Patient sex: F
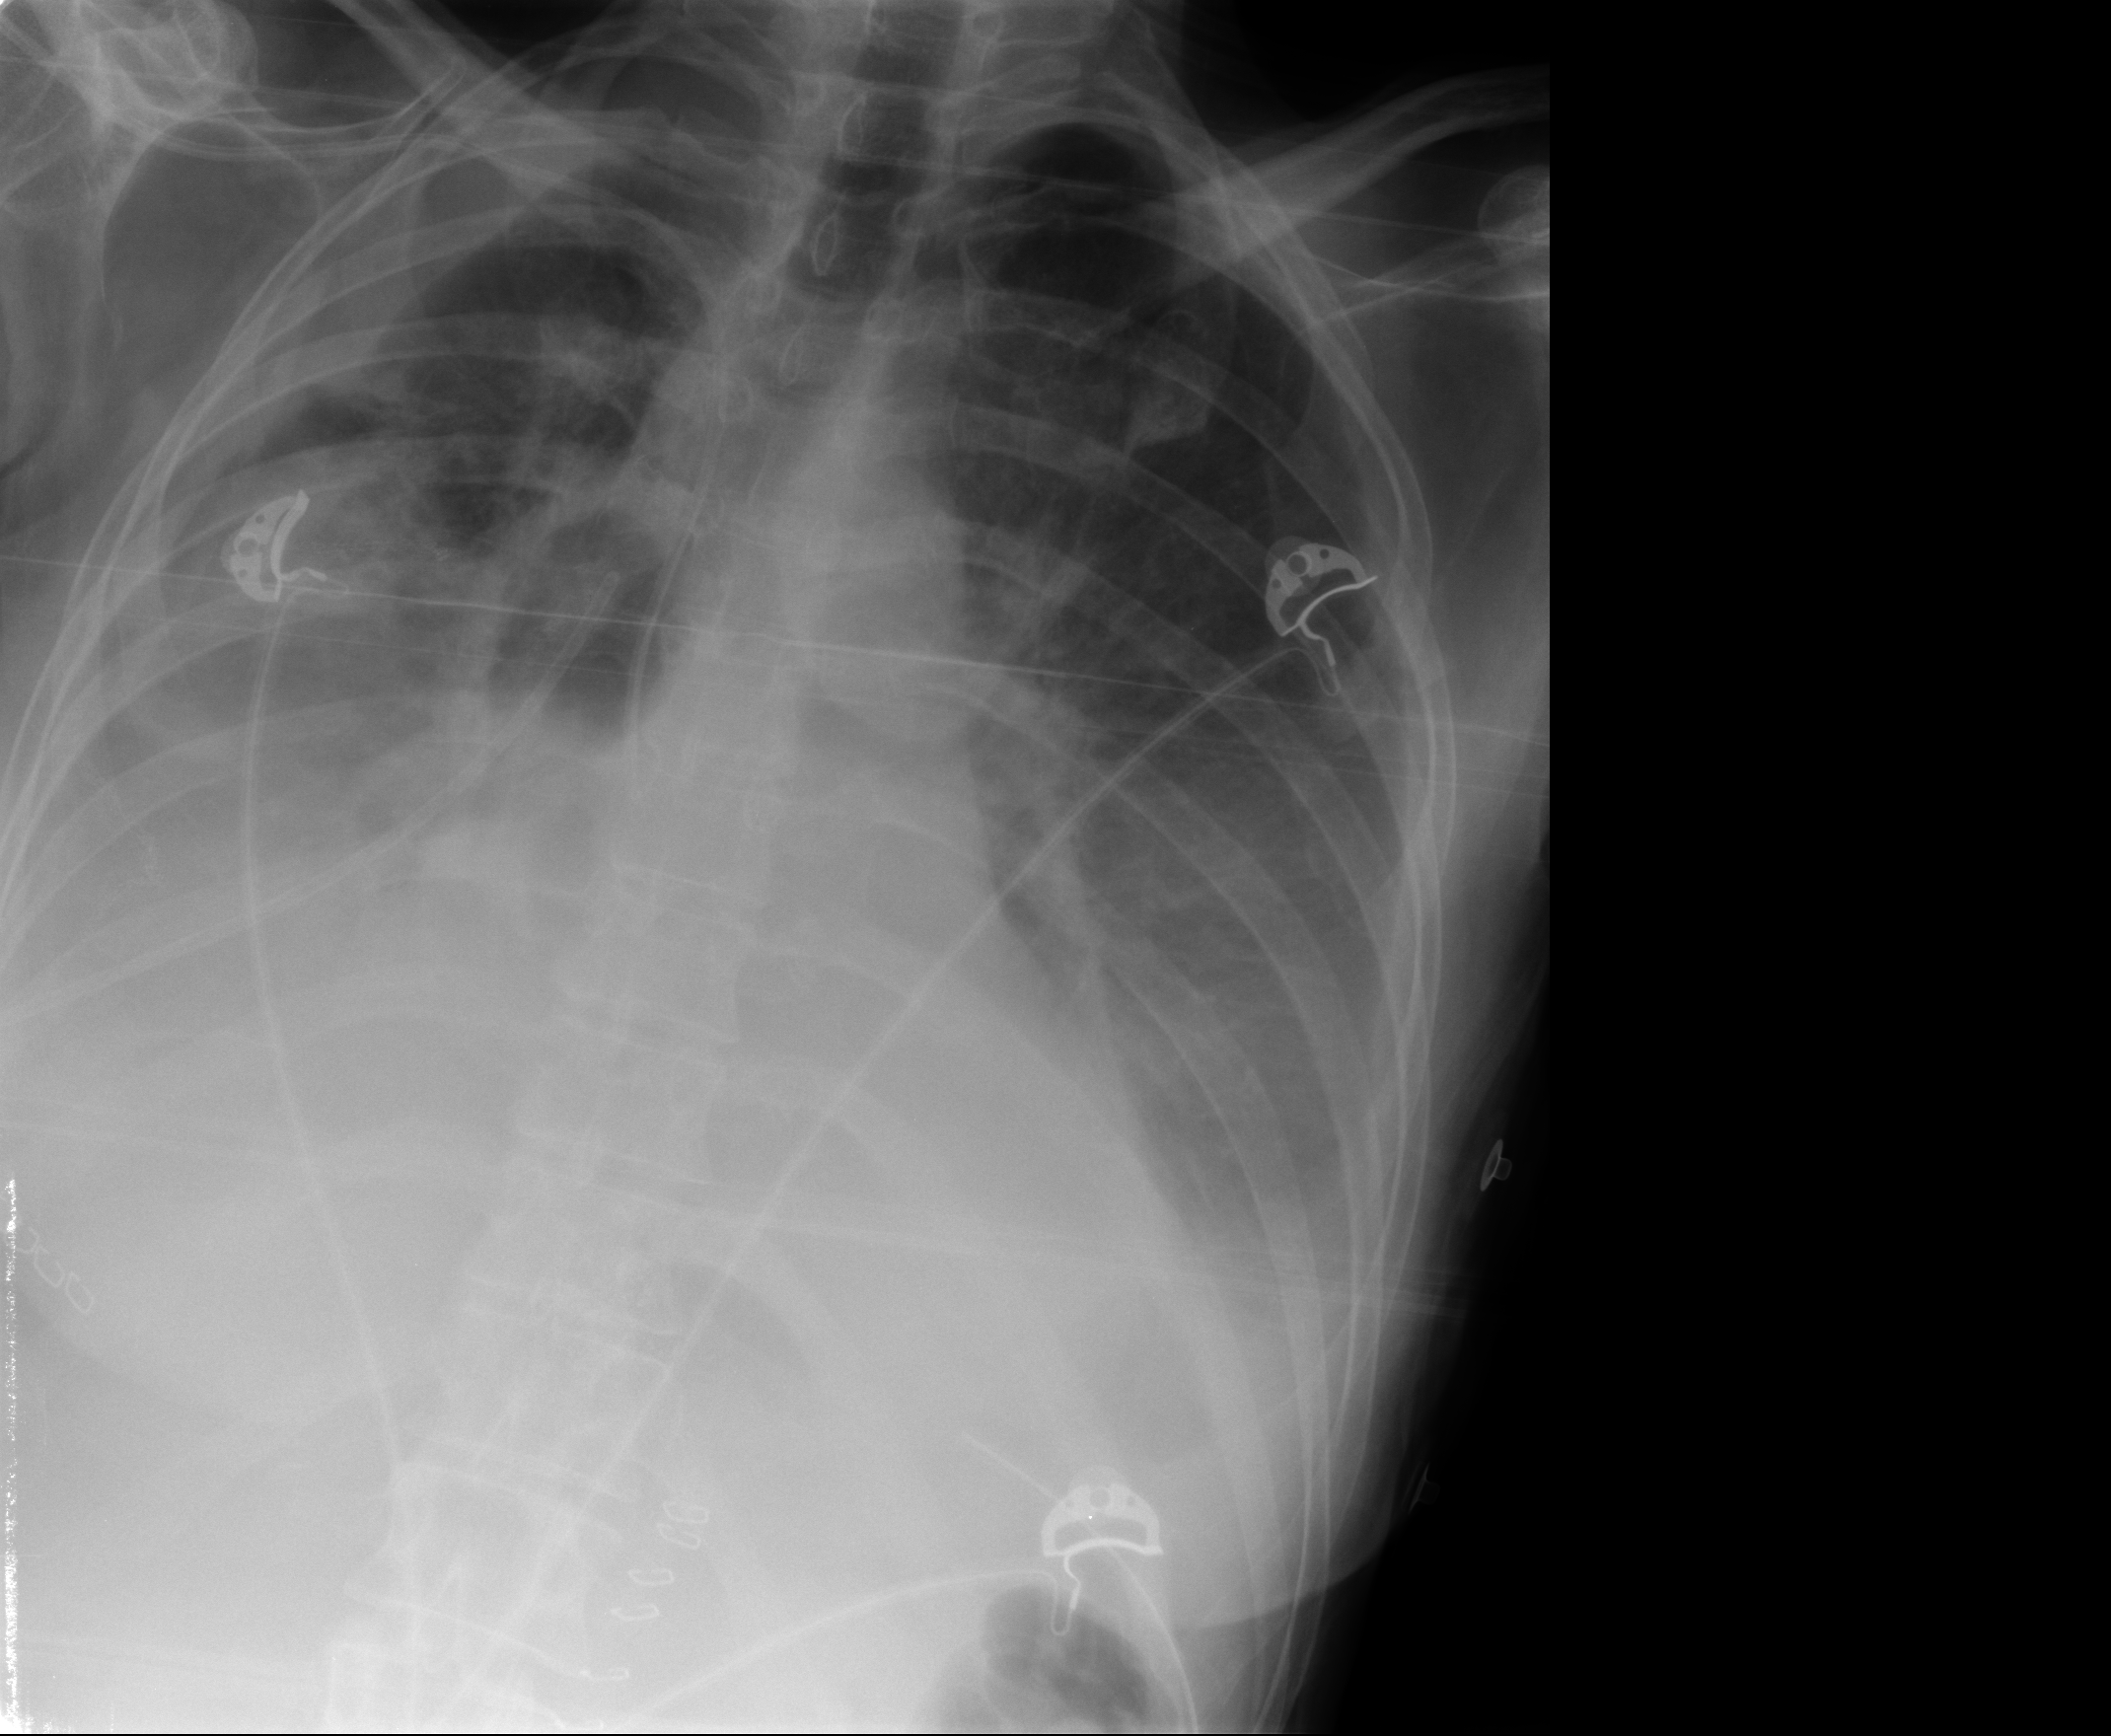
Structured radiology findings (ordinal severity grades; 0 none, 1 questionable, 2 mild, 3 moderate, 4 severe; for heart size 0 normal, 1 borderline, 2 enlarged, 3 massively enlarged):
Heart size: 1
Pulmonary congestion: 2
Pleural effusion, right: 3
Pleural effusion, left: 2
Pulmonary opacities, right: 2
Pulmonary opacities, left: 0
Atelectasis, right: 3
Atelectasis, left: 0